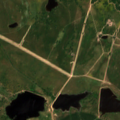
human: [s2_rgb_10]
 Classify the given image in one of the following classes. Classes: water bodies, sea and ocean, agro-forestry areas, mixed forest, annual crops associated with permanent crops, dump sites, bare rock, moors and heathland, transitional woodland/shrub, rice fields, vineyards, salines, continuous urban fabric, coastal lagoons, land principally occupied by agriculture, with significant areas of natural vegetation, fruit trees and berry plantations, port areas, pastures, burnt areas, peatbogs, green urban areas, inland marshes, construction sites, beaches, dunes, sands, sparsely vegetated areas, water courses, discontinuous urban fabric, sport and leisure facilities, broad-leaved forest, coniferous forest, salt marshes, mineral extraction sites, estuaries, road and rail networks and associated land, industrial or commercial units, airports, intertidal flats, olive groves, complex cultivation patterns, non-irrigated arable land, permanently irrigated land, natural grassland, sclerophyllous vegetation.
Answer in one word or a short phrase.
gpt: continuous urban fabric